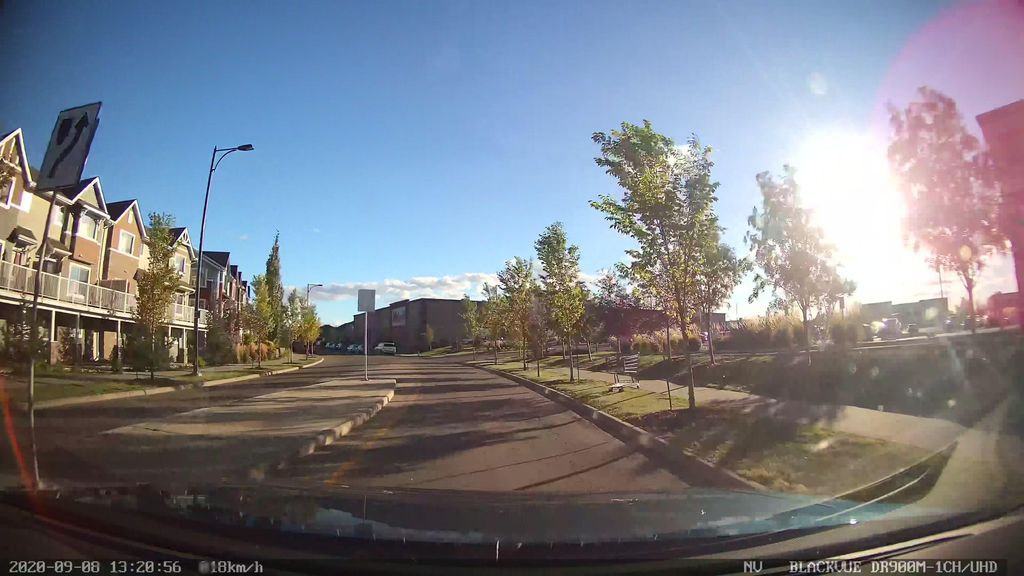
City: edmonton